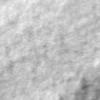
Label: no_change